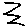
Label: zigzag